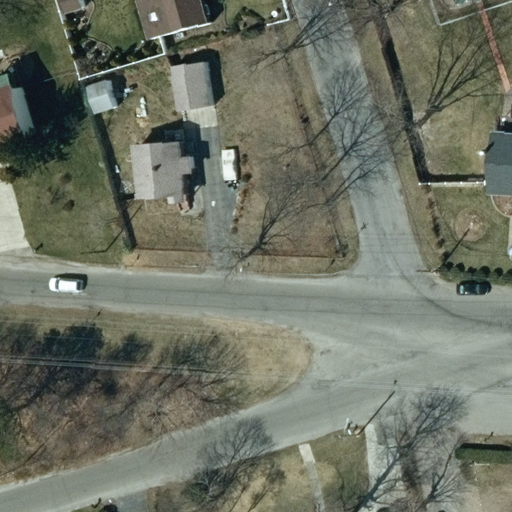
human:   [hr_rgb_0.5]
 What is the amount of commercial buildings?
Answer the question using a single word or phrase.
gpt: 0

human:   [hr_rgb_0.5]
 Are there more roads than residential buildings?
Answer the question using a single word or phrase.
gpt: no

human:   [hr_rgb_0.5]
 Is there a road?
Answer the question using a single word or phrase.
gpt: yes

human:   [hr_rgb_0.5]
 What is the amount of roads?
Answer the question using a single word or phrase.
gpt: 4

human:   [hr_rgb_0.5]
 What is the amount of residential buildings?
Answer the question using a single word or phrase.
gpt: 4

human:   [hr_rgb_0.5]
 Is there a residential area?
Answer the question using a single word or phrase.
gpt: yes

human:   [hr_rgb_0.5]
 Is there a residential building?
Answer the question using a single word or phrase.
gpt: yes

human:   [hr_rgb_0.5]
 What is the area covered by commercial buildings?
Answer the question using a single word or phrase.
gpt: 0m2

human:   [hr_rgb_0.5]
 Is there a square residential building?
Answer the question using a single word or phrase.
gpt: no

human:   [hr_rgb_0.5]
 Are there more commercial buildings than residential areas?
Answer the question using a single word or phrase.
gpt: no

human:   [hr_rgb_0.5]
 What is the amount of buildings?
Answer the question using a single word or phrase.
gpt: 9

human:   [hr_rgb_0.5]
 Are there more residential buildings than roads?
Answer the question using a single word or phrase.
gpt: no

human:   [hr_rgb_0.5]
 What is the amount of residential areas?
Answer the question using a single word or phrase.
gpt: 1

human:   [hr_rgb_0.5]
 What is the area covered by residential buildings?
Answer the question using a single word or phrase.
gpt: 449m2

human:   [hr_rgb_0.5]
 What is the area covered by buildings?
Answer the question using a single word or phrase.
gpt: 613m2

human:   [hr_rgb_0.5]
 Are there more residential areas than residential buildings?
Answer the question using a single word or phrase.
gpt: no

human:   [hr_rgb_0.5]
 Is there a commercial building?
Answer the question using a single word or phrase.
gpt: no

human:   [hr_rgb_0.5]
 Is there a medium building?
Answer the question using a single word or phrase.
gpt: yes

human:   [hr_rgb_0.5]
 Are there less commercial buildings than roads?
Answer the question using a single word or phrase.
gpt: yes

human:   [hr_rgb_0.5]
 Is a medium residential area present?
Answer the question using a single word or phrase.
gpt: no

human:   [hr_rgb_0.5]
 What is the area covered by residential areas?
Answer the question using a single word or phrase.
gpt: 10619m2

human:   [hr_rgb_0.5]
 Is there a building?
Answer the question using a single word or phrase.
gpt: yes

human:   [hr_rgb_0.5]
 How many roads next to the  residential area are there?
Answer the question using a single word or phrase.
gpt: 4

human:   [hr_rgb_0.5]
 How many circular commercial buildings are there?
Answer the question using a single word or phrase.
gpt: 0

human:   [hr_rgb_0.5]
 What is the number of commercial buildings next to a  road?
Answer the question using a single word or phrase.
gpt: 0

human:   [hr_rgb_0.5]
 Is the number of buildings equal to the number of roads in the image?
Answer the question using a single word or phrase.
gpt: no

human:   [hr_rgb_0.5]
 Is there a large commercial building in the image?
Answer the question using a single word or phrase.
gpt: no

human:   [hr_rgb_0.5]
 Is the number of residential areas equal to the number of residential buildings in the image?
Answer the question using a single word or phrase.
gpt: no

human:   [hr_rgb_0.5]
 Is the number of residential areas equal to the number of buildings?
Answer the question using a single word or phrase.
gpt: no

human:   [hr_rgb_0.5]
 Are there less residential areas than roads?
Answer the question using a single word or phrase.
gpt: yes

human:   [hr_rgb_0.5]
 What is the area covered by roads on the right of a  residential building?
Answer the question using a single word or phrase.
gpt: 0m2

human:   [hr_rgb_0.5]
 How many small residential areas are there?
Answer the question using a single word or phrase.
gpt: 0

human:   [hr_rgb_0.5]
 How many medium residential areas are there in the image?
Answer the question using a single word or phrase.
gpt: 0

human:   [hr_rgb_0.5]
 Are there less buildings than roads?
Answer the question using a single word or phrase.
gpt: no

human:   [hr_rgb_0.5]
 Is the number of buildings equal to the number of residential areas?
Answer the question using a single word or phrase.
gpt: no

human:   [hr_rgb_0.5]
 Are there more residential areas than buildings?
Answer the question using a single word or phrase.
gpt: no

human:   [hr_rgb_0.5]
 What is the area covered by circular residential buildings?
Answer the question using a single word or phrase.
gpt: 0m2

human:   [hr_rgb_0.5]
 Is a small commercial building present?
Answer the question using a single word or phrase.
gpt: no

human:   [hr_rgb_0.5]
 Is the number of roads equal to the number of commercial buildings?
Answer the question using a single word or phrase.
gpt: no

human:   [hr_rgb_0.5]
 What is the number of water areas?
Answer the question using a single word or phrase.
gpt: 0

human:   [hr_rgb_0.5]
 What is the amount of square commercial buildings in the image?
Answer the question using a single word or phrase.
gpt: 0

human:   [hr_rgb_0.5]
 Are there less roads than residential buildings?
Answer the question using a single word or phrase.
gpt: no

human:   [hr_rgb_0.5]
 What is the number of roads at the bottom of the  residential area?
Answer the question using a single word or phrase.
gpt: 3

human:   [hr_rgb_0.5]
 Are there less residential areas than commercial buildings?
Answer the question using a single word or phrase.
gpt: no

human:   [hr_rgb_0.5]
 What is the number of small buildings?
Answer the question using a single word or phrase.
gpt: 7

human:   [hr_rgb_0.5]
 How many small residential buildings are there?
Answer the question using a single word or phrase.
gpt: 2

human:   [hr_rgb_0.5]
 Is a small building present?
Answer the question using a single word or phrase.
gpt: yes

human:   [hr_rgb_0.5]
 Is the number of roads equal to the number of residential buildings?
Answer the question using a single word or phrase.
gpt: yes

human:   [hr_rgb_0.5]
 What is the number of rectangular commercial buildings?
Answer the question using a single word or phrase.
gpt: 0

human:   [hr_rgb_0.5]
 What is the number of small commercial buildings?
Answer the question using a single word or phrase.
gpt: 0

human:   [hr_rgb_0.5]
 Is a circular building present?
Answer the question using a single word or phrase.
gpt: no

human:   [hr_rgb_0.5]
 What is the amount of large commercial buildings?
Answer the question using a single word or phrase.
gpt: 0

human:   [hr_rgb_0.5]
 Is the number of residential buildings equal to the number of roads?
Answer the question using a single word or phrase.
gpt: yes

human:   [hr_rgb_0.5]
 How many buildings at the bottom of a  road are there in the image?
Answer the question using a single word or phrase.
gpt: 0

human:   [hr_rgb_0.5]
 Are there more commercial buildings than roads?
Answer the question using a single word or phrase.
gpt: no

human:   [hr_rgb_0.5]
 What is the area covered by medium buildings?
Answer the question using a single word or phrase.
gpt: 320m2

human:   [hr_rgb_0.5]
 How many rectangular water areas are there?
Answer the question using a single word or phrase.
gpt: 0

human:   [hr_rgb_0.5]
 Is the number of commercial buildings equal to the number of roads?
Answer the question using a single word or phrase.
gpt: no

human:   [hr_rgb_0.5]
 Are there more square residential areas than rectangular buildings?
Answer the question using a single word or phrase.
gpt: no

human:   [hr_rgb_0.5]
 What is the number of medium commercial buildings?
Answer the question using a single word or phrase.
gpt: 0

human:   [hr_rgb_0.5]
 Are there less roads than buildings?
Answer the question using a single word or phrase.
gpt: yes

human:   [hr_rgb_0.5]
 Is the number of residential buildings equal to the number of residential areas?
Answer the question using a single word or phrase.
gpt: no

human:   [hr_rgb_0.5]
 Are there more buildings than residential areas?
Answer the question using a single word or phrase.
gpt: yes

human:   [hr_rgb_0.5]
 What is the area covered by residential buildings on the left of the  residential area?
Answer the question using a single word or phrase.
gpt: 0m2